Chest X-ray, PA view. Patient: 43 years old, sex F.
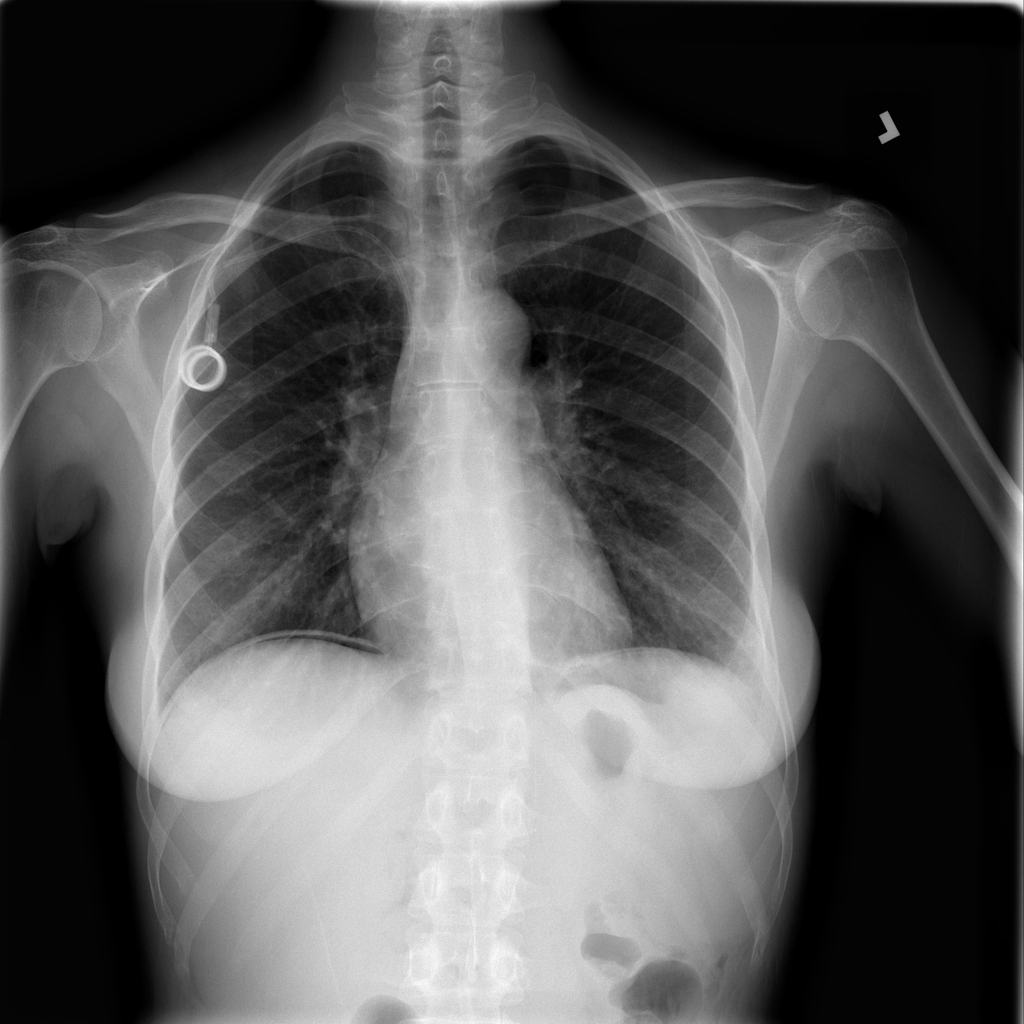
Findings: Atelectasis, Infiltration